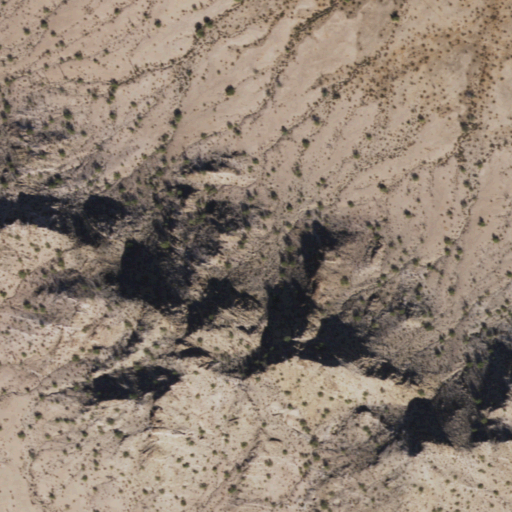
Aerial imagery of ridge(s) in Arizona named Drift Hills containing shrub and barren land